Question: I am wondering how I can change the border color of the edittext when it is focused, at the moment it looks like this:

I have tried checking in the SDK for the source picture, but I couldn't make any sense of it, and I have also tried with xml, but was unable to change only the border color.
If I find the source picture I could edit in photoshop to change the color, any tips on how I could do this, or where the source picture is located? :)
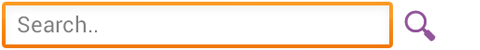
Answer: You can create a custom shape for your EditText
1: STATE_ENABLED is to check if the ET is enabled/disabled.
2: STATE_PRESSED is to check when the ET is pressed (it will change the color on the press but won't keep it that way.)
3: STATE_FOCUSED keeps the ET border color changed as long as the ET is focused(This fulfills the requirement).
'''
<selector xmlns:android="http://schemas.android.com/apk/res/android">
<item android:state_enabled="true"
android:state_focused="true">
<shape android:padding="10dp" android:shape="rectangle">
<solid android:color="#FFFFFF" />
<stroke android:width="2dp" android:color="#ffa0a496" />
<corners android:bottomLeftRadius="15dp" android:bottomRightRadius="15dp" android:topLeftRadius="15dp" android:topRightRadius="15dp" />
</shape>
</item>
<item android:state_enabled="true">
<shape android:padding="10dp"
android:shape="rectangle">
<solid android:color="#FFFFFF" />
<corners android:bottomLeftRadius="15dp" android:bottomRightRadius="15dp" android:topLeftRadius="15dp" android:topRightRadius="15dp" />
</shape>
</item>
</selector>
'''
And set background:
'''
editText.setBackgroundResource(R.drawable.yourFile);
'''